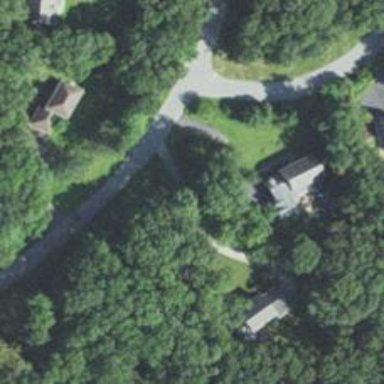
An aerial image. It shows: Residential driveway used as service road.